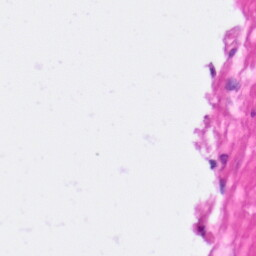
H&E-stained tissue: Pancreatic